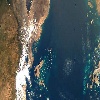
Label: water